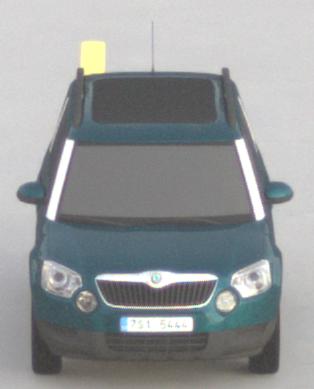
Make: Skoda
Model: Yeti 1.2 TSI
Detailed model: Yeti
Model produced from: 2009/11
Model produced until: 2011/10
Doors: 5
Color: blue
Road condition: dry road
Daytime: sunrise or sunset
Contrast: low contrast